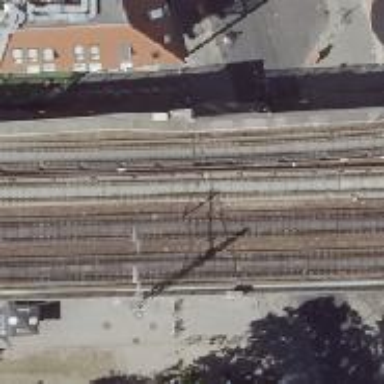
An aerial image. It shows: Bridge carrying electrified railway line with contact line. The railway line is ballastless.